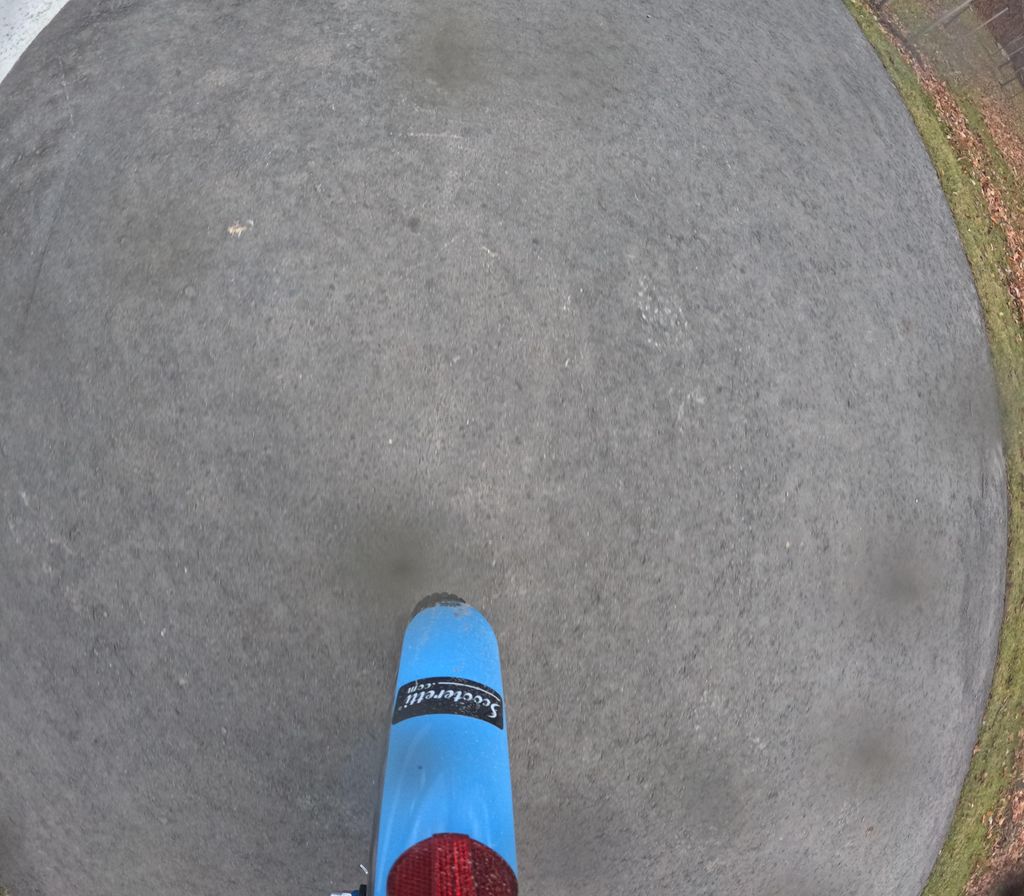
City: ottawa-gatineau